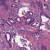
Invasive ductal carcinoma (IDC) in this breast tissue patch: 1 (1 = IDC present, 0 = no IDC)